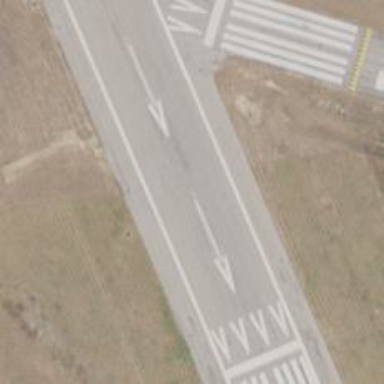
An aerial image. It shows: Runway surface made of asphalt at airport.